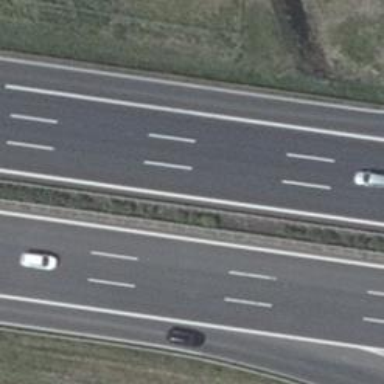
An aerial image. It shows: Motorway with concrete surface.